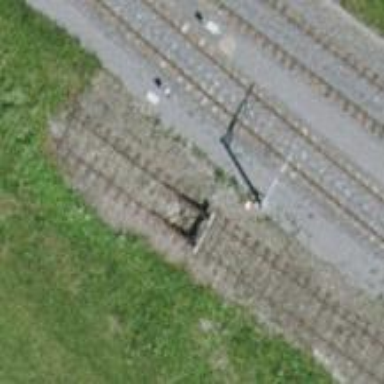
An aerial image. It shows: Railway buffer stop.